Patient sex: F
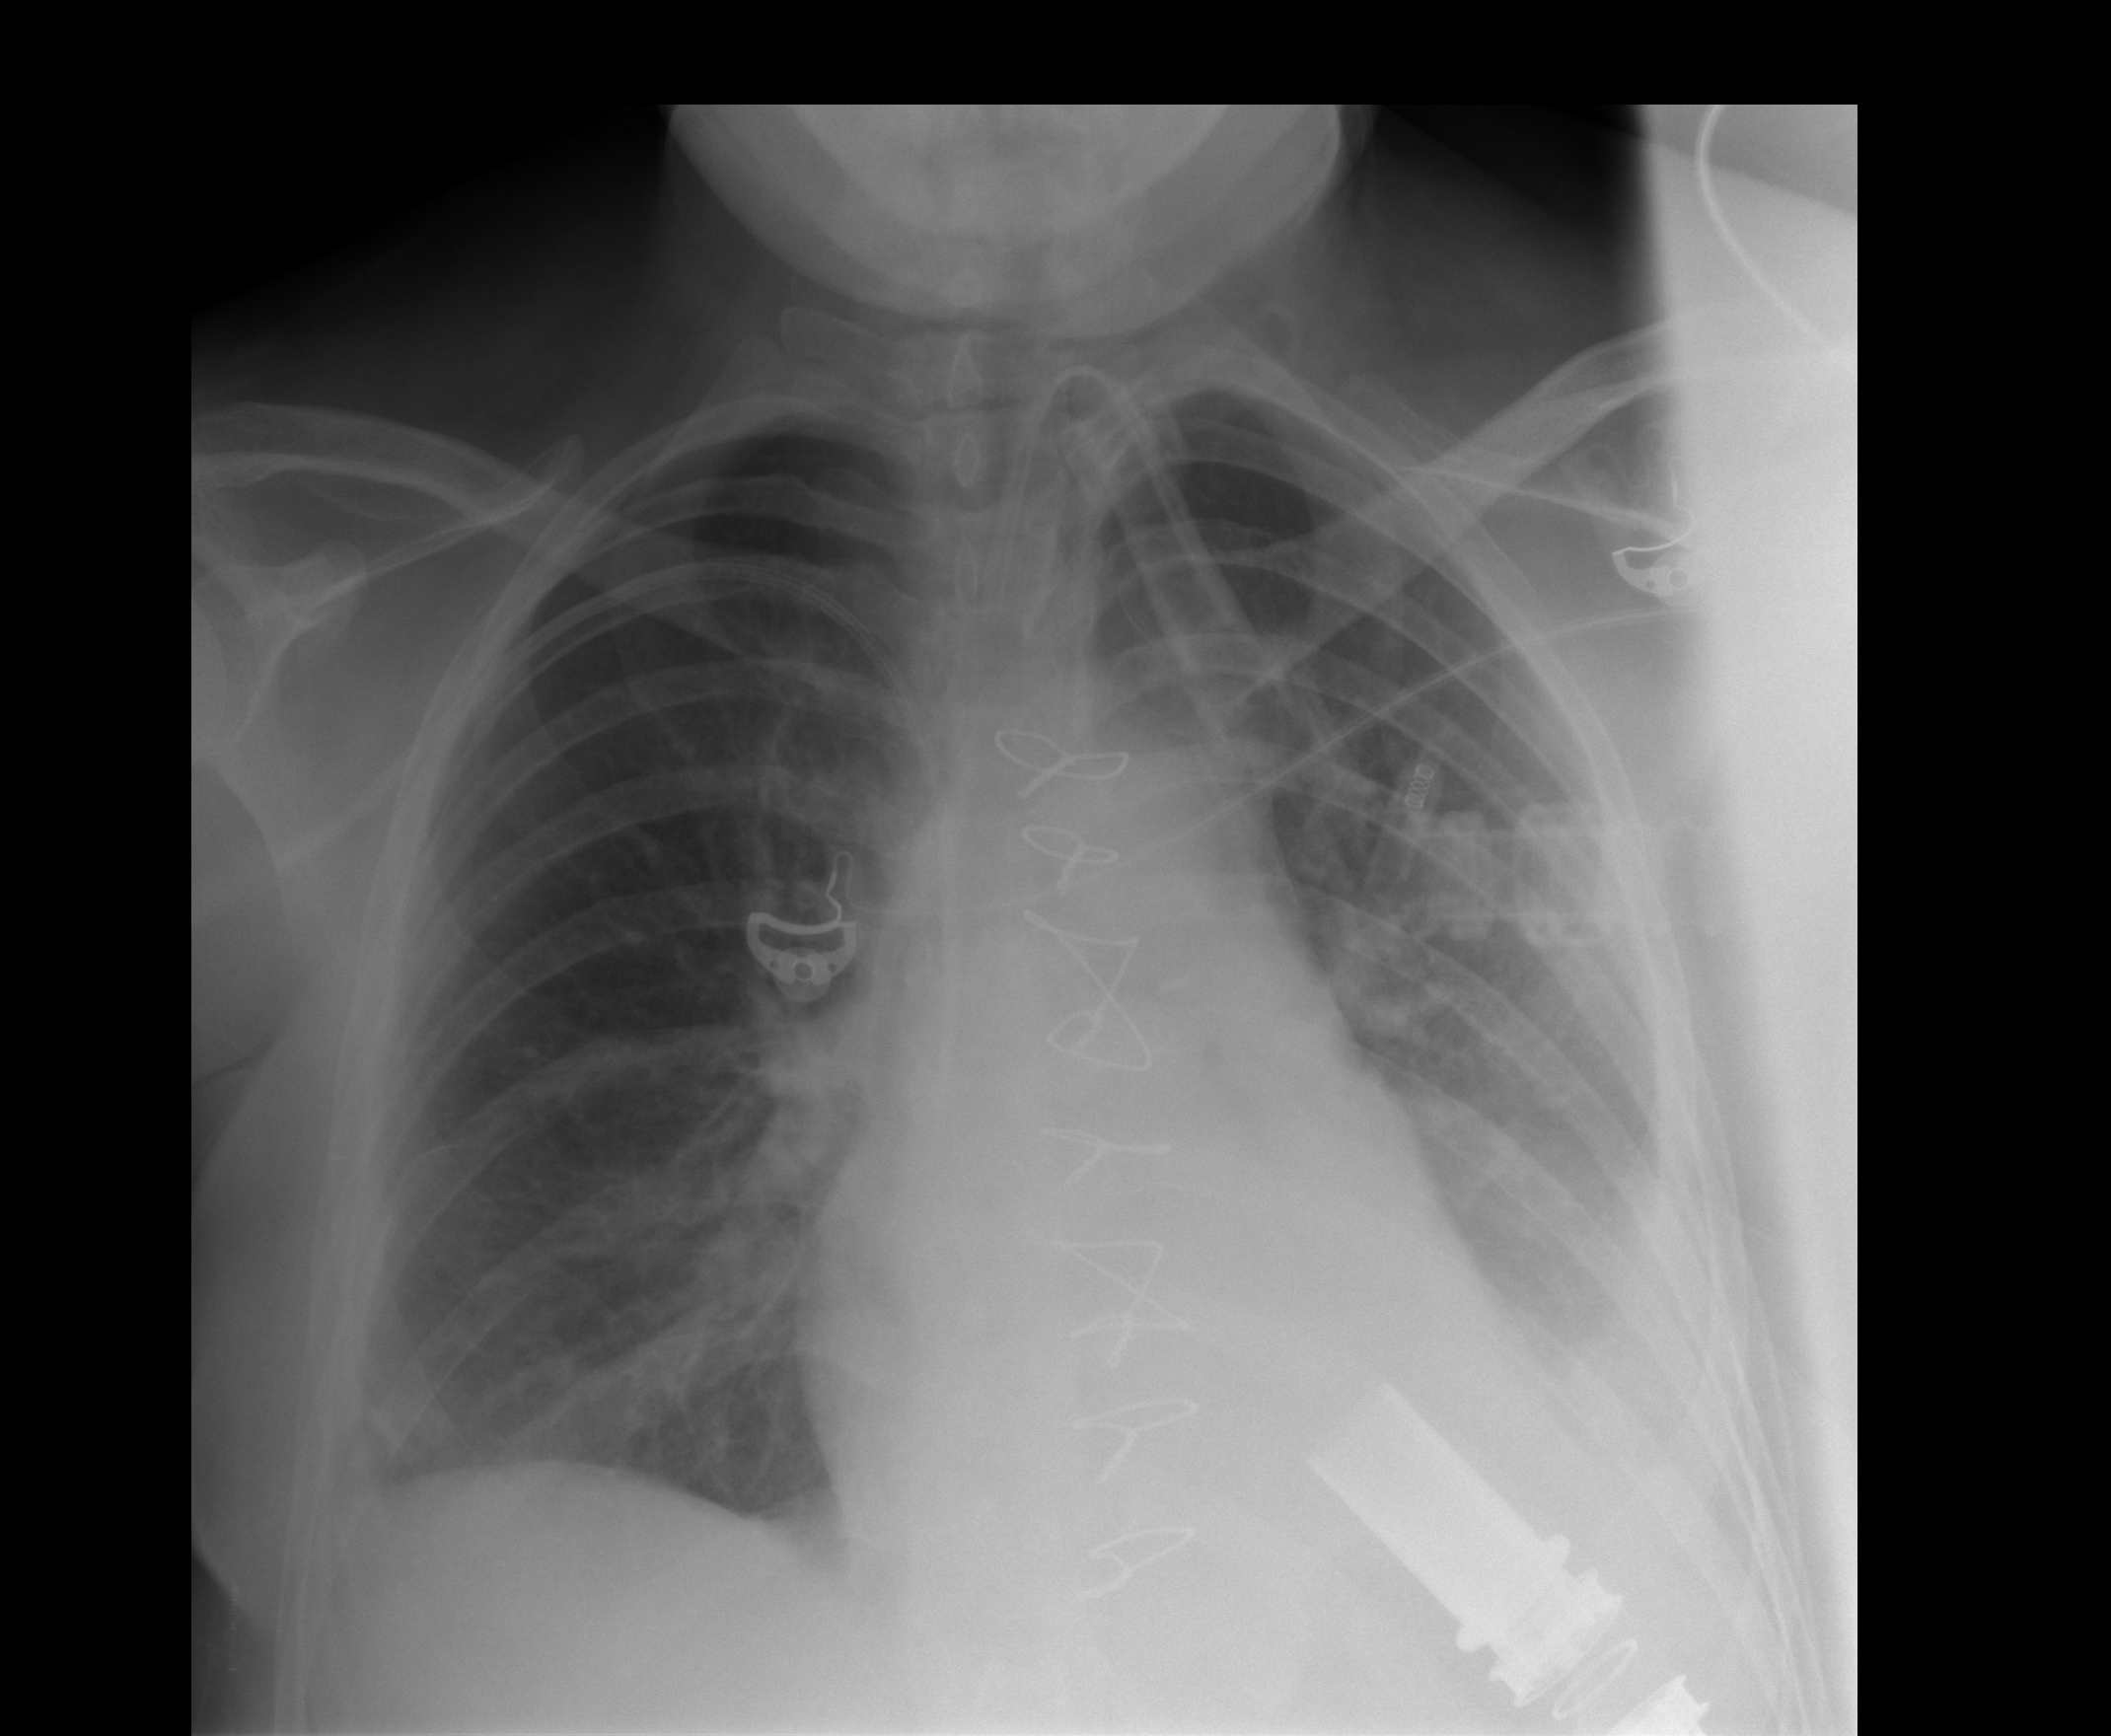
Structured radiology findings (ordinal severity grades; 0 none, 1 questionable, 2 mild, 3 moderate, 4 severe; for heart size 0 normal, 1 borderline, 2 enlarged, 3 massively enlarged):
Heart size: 0
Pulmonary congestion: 0
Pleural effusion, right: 1
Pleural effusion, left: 2
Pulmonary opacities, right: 0
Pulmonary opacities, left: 0
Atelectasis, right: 2
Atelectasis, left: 2